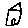
Label: house